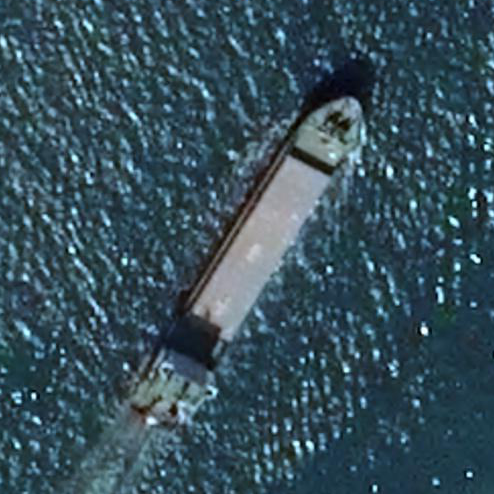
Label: civil